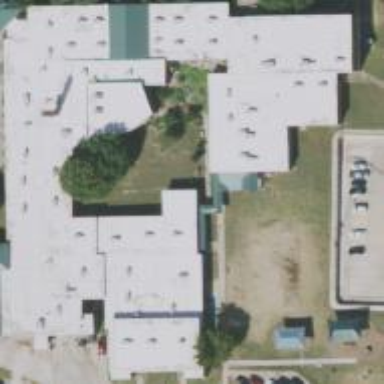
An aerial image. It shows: School building.